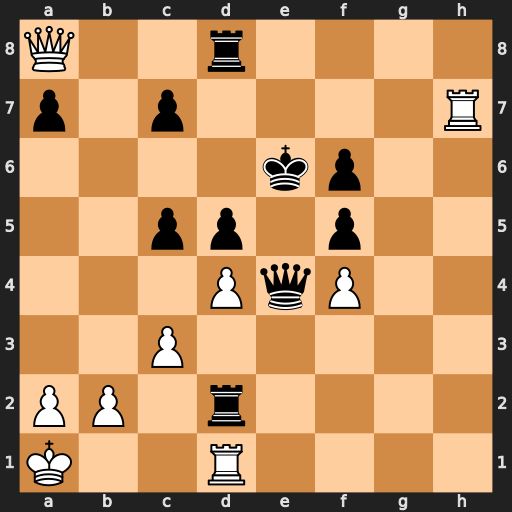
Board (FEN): Q2r4/p1p4R/4kp2/2pp1p2/3PqP2/2P5/PP1r4/K2R4
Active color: w
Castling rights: -
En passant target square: -
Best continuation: Qc6+ Rd6 Qe8#